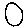
Label: circle